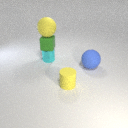
small yellow rubber cylinder to the right of small cyan metal cylinder